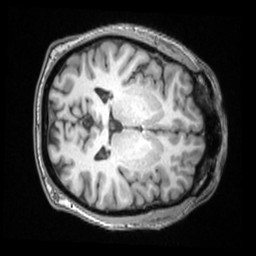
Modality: T1w
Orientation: axial
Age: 40
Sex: male
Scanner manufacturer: siemens
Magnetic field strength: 3 T
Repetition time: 2 s
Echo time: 0.00339 s